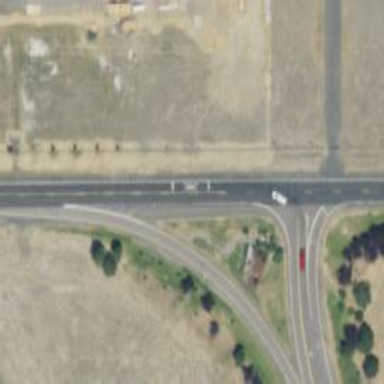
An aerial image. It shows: Tertiary_link road with asphalt surface.